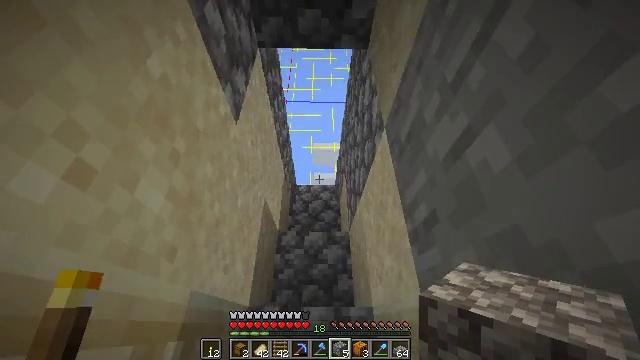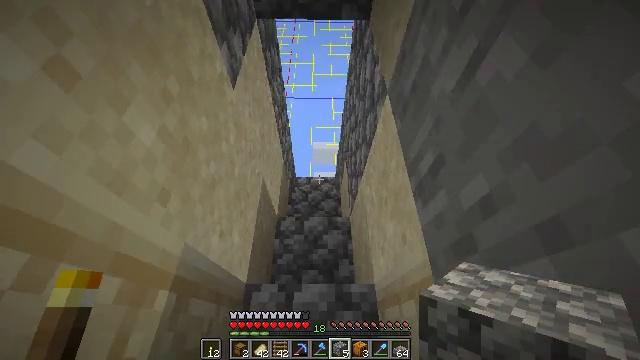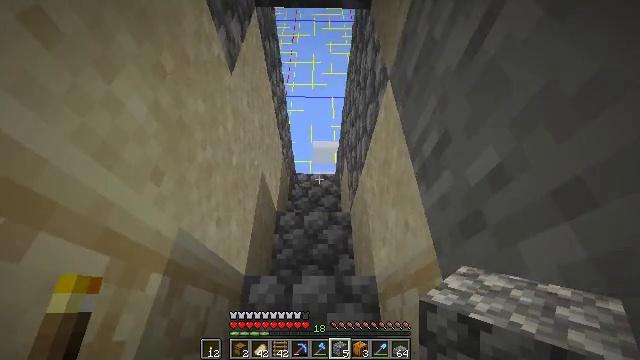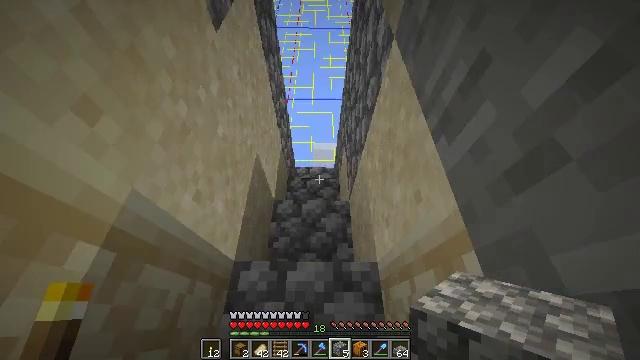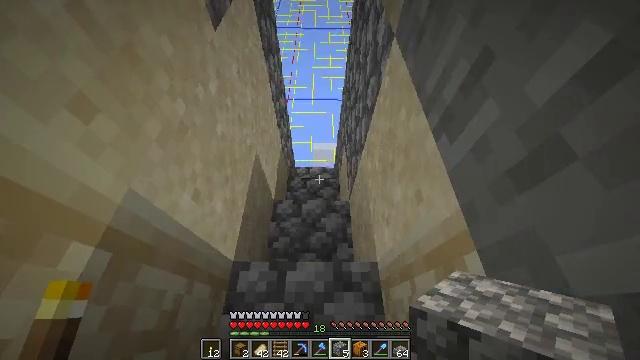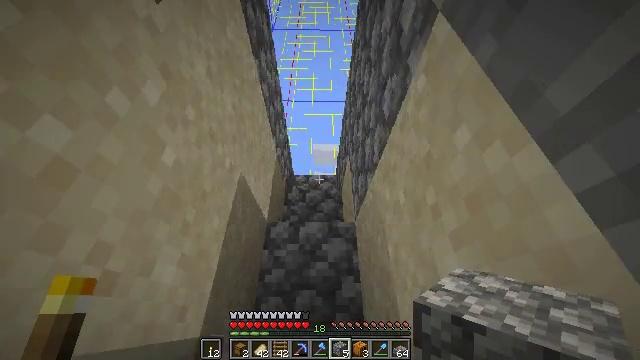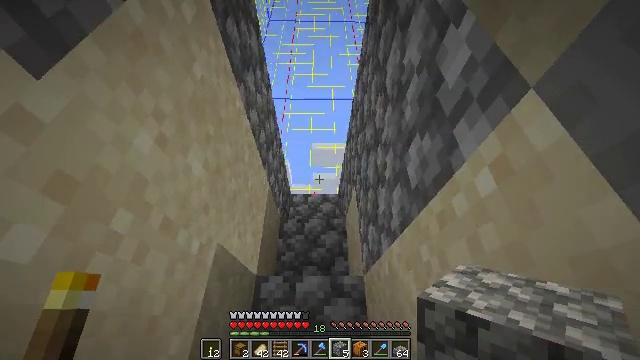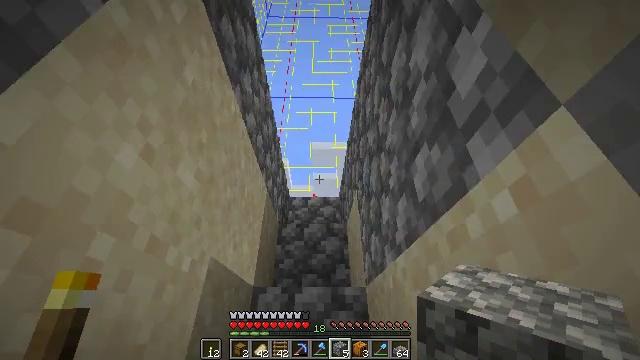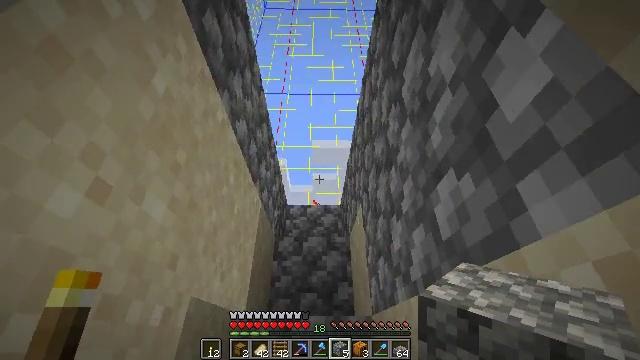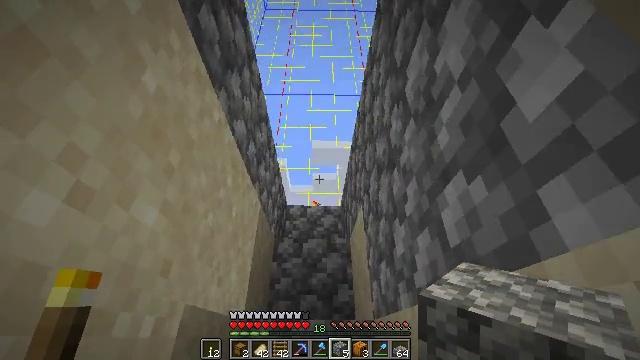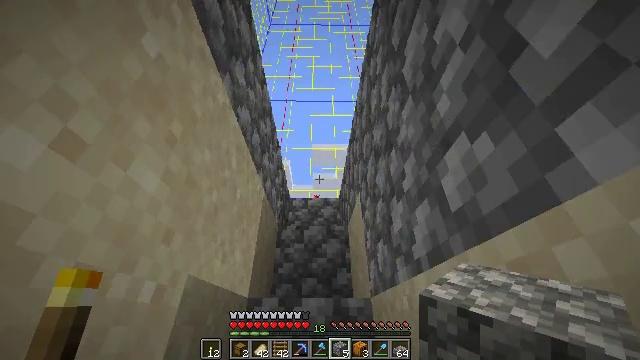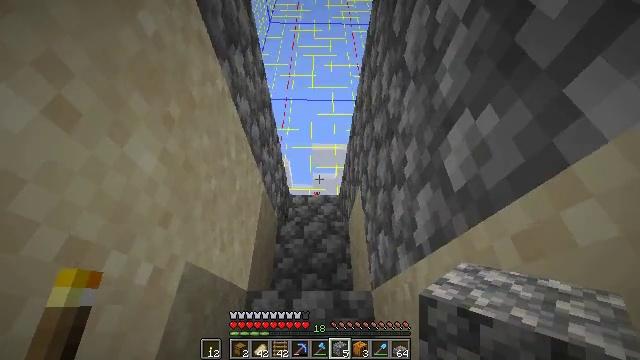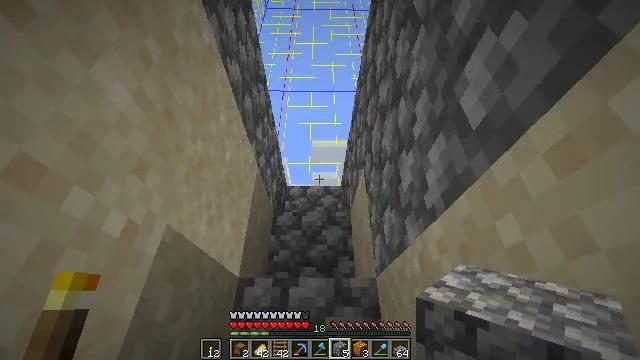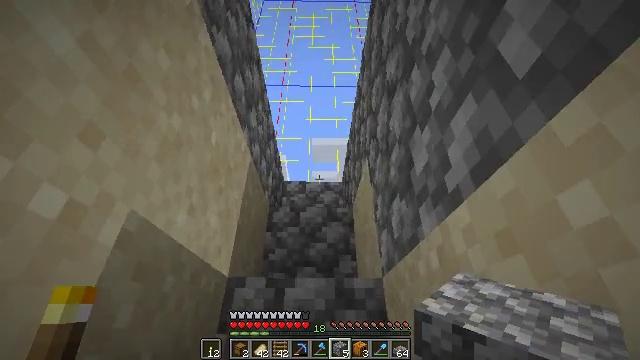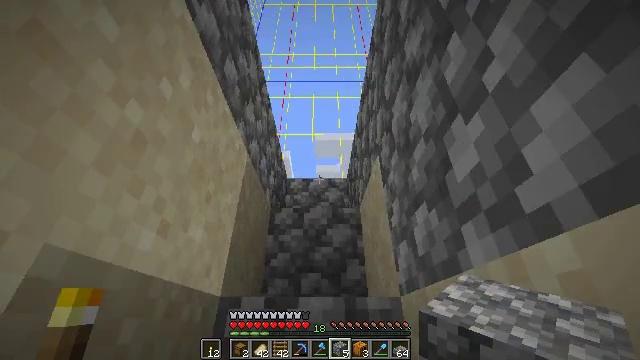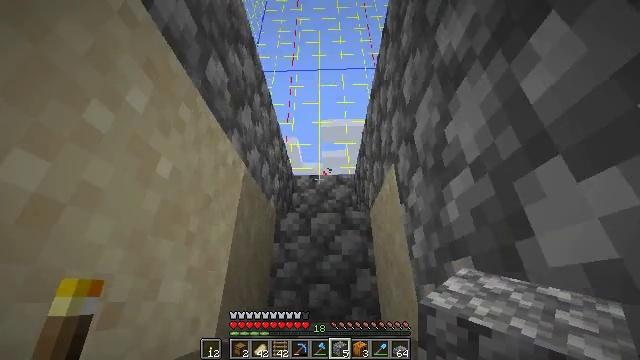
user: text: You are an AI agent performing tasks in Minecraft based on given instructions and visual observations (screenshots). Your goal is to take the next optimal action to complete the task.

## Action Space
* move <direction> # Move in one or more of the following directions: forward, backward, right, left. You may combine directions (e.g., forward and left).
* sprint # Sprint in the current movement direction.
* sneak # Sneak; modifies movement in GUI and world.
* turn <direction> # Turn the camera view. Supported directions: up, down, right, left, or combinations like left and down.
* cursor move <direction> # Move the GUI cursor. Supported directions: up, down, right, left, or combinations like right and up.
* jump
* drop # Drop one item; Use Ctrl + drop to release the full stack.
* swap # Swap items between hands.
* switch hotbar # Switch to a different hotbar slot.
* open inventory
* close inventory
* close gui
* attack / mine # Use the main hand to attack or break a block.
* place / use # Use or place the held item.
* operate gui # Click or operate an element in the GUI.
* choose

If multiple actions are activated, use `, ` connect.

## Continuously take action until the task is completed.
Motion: motion action
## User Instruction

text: Gather soul sand from the Nether.
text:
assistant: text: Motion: move forward, sprint, jump
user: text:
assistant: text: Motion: move forward, sprint, jump
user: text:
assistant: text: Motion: move forward, jump
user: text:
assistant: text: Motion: move forward, jump
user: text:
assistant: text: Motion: move forward, jump
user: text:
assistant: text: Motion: move forward, jump
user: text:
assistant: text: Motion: move forward, jump
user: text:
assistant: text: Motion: move forward, sprint, jump
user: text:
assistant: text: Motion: move forward, sprint, jump
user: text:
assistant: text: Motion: move forward, sprint, jump
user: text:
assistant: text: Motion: move forward, jump
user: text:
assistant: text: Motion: move forward, jump
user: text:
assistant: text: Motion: move forward, jump
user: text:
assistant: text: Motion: move forward, turn down, jump
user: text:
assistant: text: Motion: move forward, sprint, turn left and down, jump
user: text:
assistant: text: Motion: move forward, sprint, turn down, jump
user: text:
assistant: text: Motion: move forward, sprint, turn down, jump
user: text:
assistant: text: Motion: move forward, sprint, turn down, jump
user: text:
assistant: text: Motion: move forward, turn down, jump
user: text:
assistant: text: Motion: move forward, jump
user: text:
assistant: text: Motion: move forward, jump
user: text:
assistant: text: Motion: move forward, jump
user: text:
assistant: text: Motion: move forward, jump
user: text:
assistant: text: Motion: move forward, sprint, jump
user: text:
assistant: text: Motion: move forward, sprint, jump
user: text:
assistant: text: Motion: move forward, sprint, jump
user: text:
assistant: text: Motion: move forward, turn down, jump
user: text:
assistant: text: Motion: move forward, turn right and down, jump
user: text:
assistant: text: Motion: move forward, turn right and down, jump
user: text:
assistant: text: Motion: move forward, turn right and down, jump